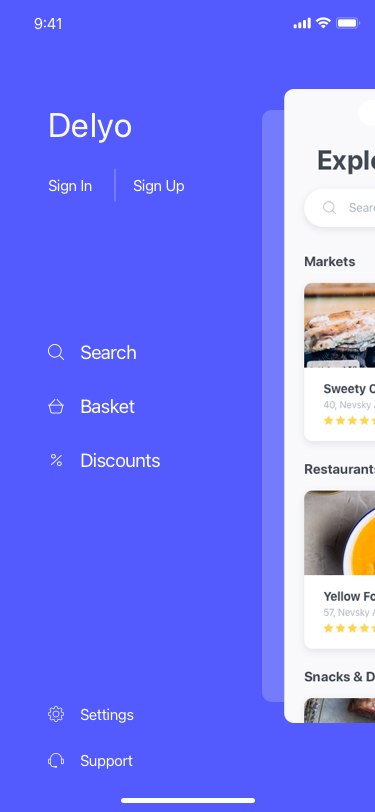
Text in this UI design:
Support
Settings
Discounts
Basket
Search
Sign In
Sign Up
Delyo